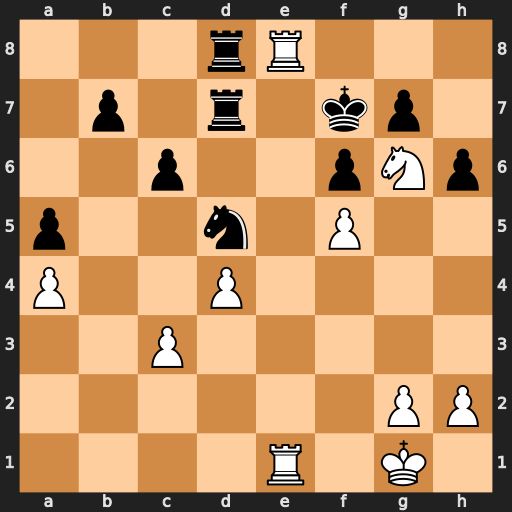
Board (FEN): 3rR3/1p1r1kp1/2p2pNp/p2n1P2/P2P4/2P5/6PP/4R1K1
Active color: w
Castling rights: -
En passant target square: -
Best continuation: Nh8#